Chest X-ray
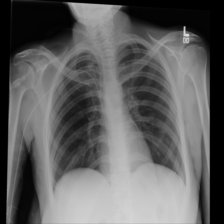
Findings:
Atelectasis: negative
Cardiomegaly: negative
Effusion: negative
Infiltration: negative
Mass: negative
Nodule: negative
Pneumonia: negative
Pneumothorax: negative
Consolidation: negative
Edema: negative
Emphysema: negative
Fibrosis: negative
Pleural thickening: negative
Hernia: negative